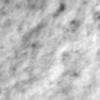
Label: no_change